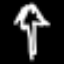
Label: palm tree